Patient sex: M
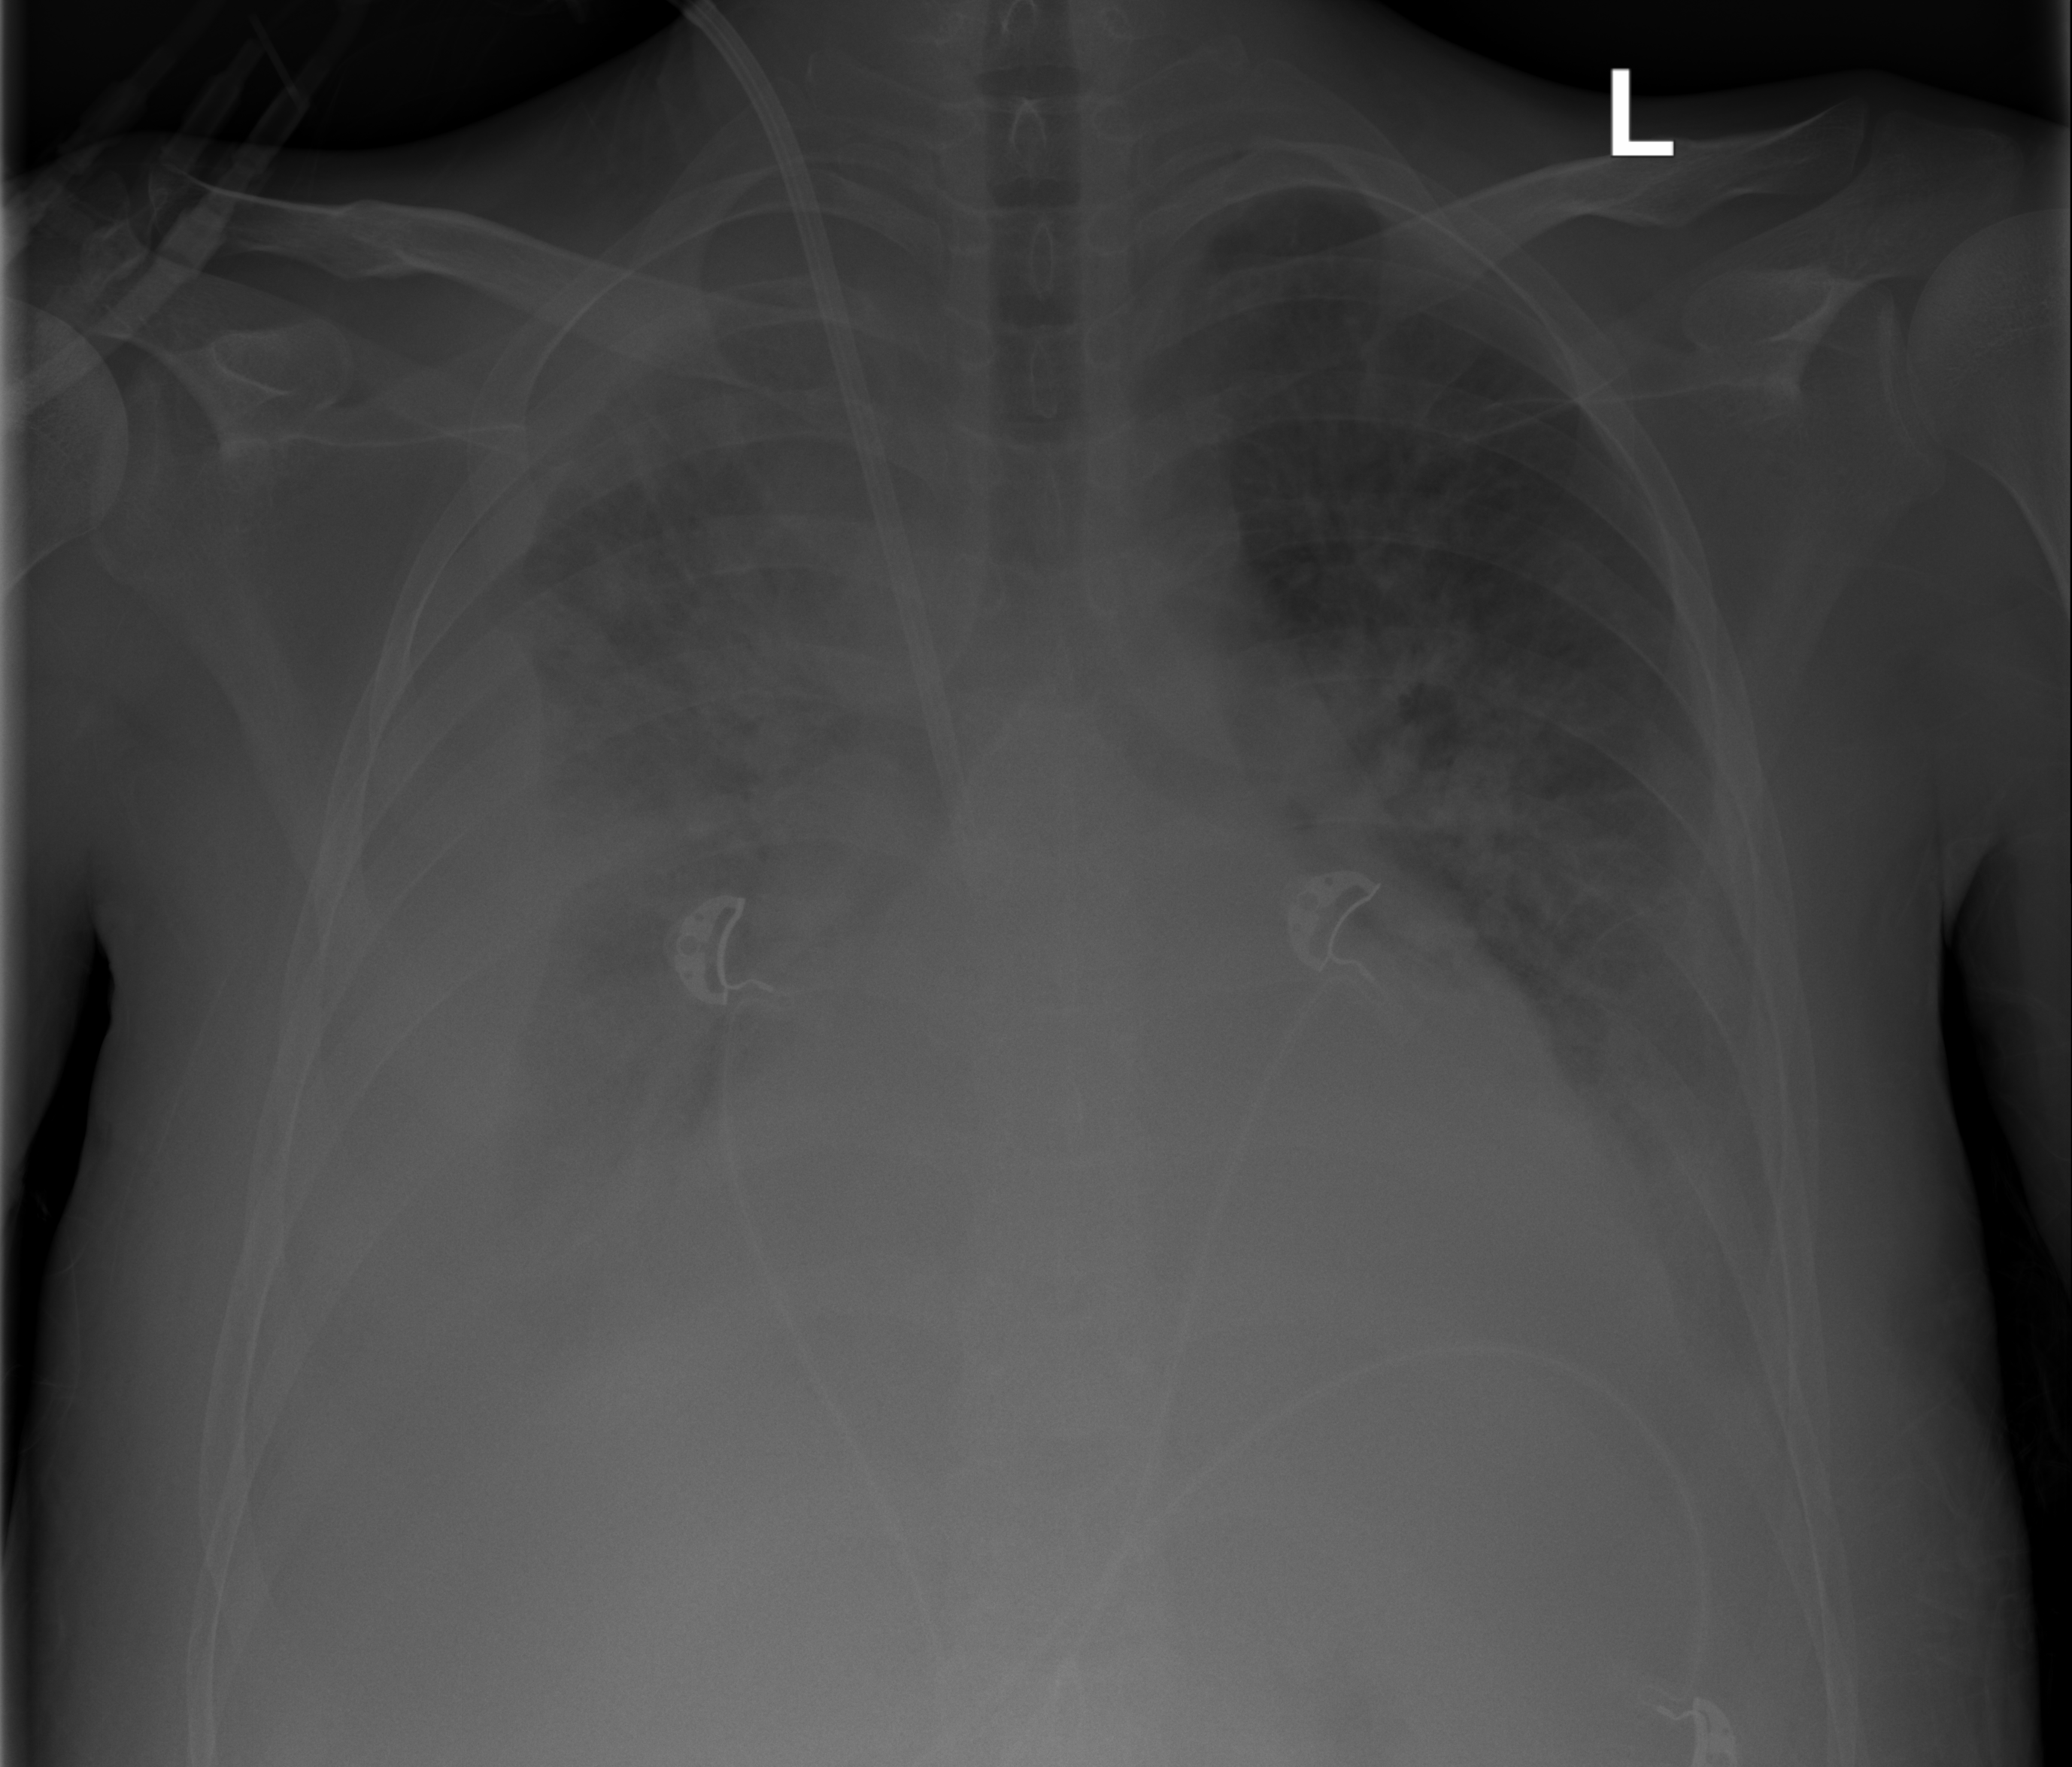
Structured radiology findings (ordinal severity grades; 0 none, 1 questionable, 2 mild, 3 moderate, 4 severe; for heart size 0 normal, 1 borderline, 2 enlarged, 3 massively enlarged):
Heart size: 3
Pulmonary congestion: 4
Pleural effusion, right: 3
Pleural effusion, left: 3
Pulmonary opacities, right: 3
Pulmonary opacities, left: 3
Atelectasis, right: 3
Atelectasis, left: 3